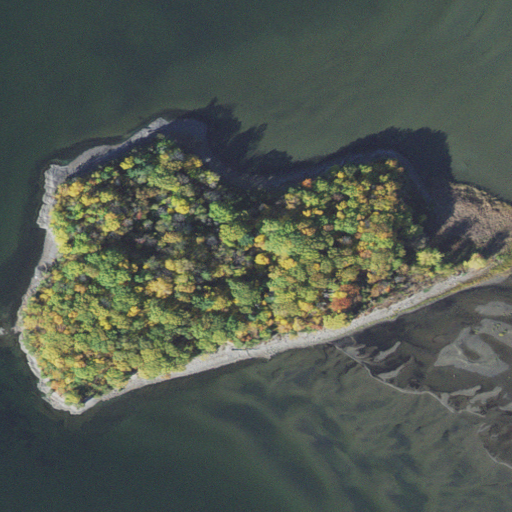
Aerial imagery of island in Vermont named Law Island containing open water, deciduous forest, evergreen forest, shrub, and barren land